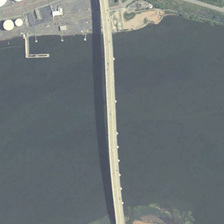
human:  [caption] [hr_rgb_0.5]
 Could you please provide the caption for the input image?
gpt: the bridge connects the traffic on both sides of the river .

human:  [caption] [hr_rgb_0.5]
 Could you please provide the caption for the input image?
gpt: the bridge connects the traffic on both sides of the river .

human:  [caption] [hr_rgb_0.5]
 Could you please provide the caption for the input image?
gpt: on one side of the river is a factory .

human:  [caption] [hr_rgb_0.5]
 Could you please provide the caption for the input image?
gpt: on one side of the river is a factory .

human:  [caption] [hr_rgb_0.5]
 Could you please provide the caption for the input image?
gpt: on one side of the river is a factory .